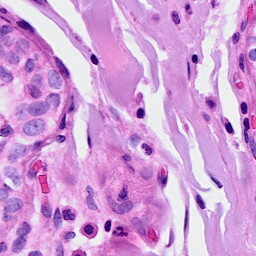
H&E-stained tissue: Breast